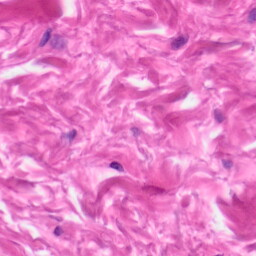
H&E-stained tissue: Skin